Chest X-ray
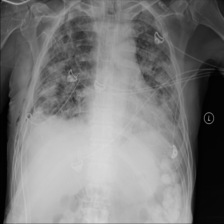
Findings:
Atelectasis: negative
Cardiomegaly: negative
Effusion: negative
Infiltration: positive
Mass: negative
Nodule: negative
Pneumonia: negative
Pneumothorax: negative
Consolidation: negative
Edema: negative
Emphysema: negative
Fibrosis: negative
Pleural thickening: negative
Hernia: negative